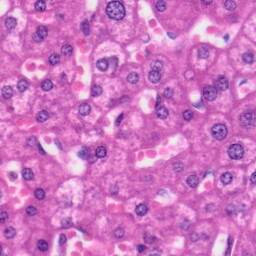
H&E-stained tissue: Liver